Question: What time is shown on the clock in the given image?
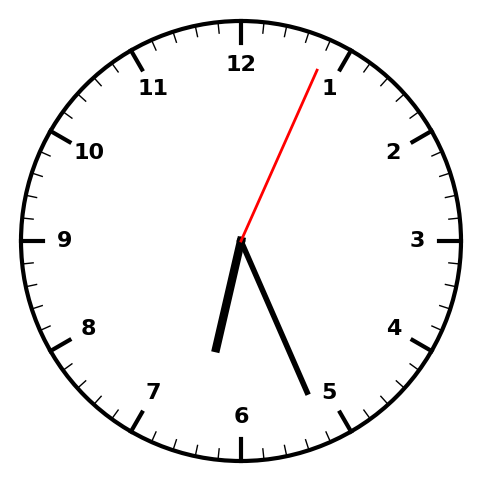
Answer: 06:26:04